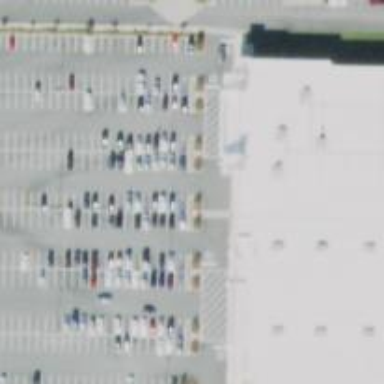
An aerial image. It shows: Parking space.